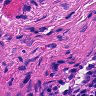
Metastatic tissue present: no